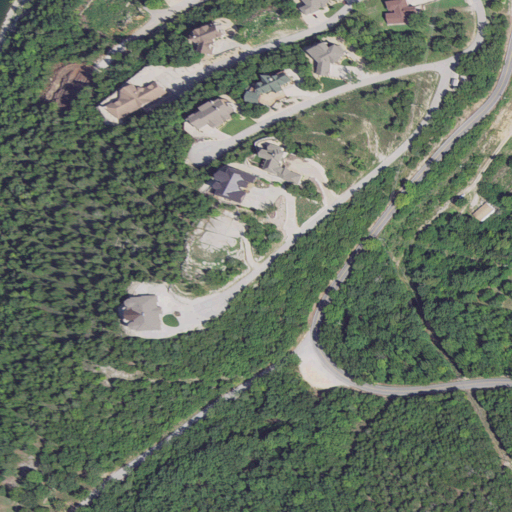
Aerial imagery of mountain in Missouri named Naked Joe Bald containing evergreen forest, deciduous forest, low intensity development, open development, medium intensity development, barren land, grassland, pasture, and mixed forest